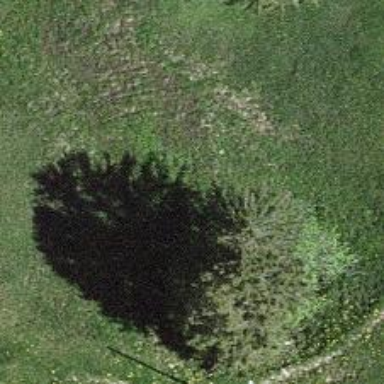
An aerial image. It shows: Sinkhole in the natural landscape.